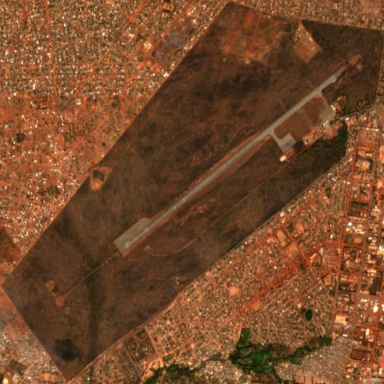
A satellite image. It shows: International aerodrome surrounded by wall.